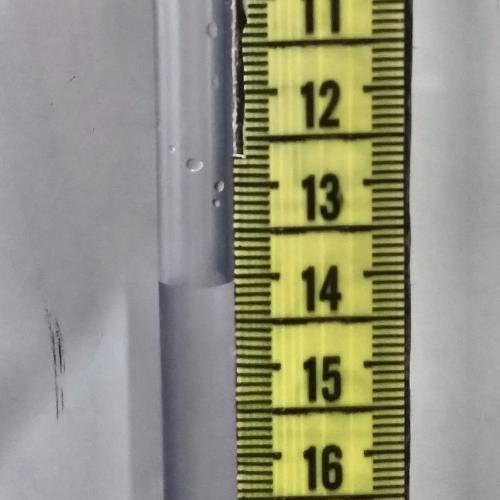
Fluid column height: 14.0 cm